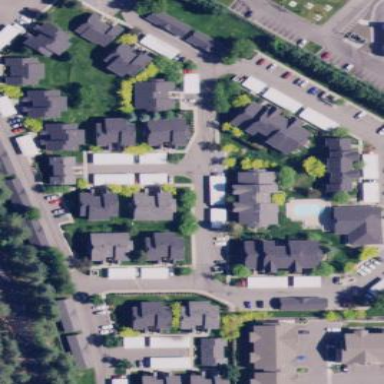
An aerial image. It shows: Residential area with apartments.